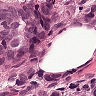
Metastatic tissue present: yes